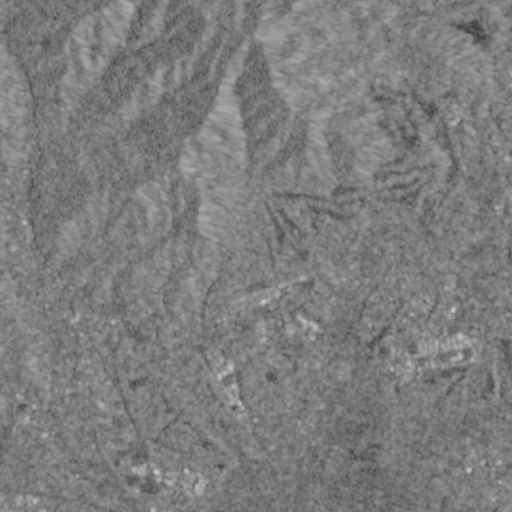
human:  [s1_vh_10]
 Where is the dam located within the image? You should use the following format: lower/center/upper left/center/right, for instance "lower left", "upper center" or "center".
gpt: The dam is located in the upper left of the image.
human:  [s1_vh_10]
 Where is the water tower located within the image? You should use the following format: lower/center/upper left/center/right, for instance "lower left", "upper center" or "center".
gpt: The water tower is located in the center right of the image.
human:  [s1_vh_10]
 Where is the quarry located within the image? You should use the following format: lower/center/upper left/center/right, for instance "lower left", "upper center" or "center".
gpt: There is no quarry in the image.

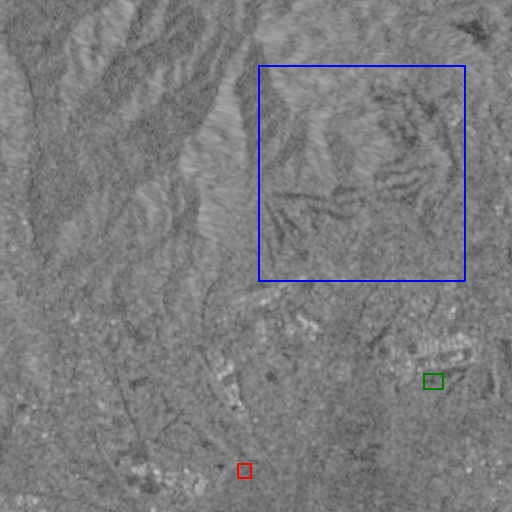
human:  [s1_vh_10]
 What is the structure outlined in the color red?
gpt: The structure outlined in red is a crop field.
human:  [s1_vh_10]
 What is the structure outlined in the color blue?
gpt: The structure outlined in blue is a park.
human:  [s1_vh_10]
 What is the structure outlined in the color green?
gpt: The structure outlined in green is a parking lot.
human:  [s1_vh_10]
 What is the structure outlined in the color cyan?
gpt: There is no cyan outline.